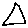
Label: triangle